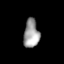
Tissue: lung
Cell type: Epithelial cells
Senescence score: 0.1926
Nuclear area (px): 427
Mean DAPI intensity: 158.274